Question: I started here, by creating a new local Git repository:
- <URL>
It seems that Visual Studio supports most of the common Git operations. However, I cannot pull the whole folder structure from a remote TFS server. I found a way to push changes to a TFS server, just not the other way around:

Is there a way to do the initial pull? Preferably without installing any 3rd party software/tools - my company is really anxious about putting any unauthorized apps on the workstation. If not, what are my options?
Also, are there any downsides of this approach? Known issues, etc.
A couple words on why I need this. We have a development branch which gets locked every day for several hours, or more, to allow for build or merge to happen. You can't commit during this time. Also more than one commit per day is considered bad practice here. That's why making another TFS branch would not help much. And no, I don't like using shelvesets. Therefore I would prefer to be able to commit as often as needed, without thinking about code being in a perfectly working state.
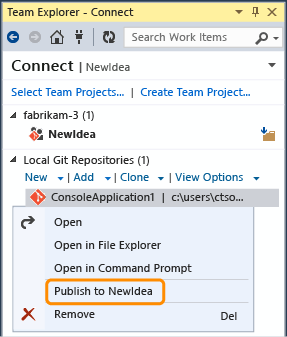
Answer: The only way to clone a TFVC repository is to use Git-TF. You do not need to 'install' Git-TF as it is portable.
If your company does not want you to use any third party components then you have only two constructive choices:
1. Convert everything to TFS 2013 Git repos - TFS 2013 supports choosing Git as the server repo.
2. Go work somewhere else - really I would have this as the first option based on your comments. I require that any company I work for/with allow admin locally and to install anything not illegal that I need to do my job efficiently.